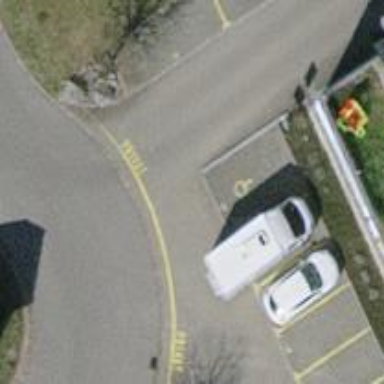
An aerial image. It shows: Disabled parking space.